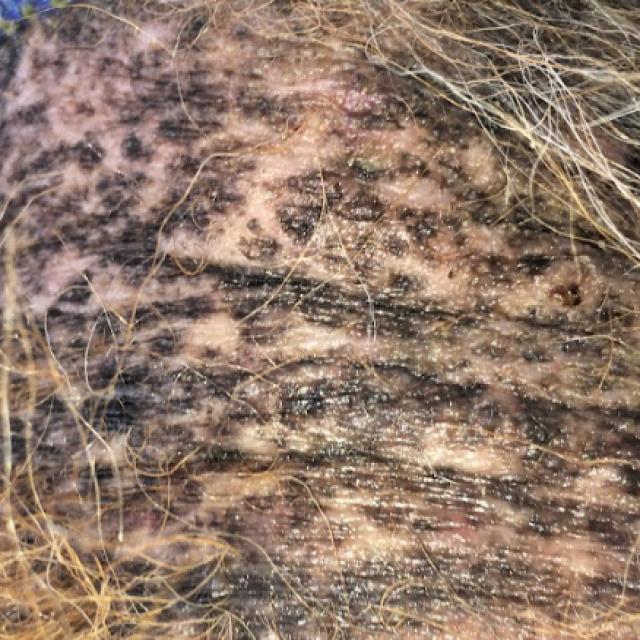
Canine demodicosis (Demodex mange) — caused by Demodex canis mites. Presents with alopecia, follicular papules, pustules, and comedones. Often localized on face and forelimbs.